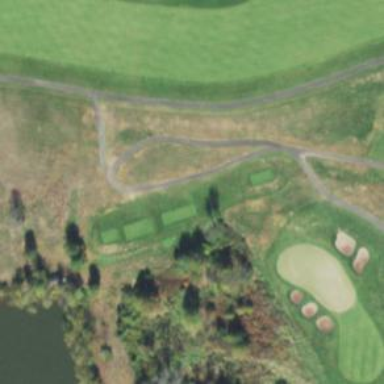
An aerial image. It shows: Rough grassy area used for golf.